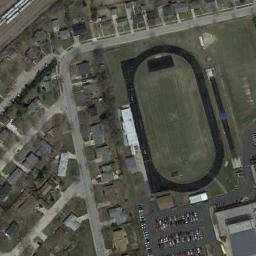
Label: ground_track_field